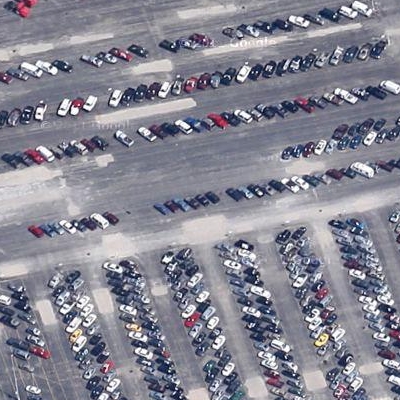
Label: gParking